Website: walmart
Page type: billing-address
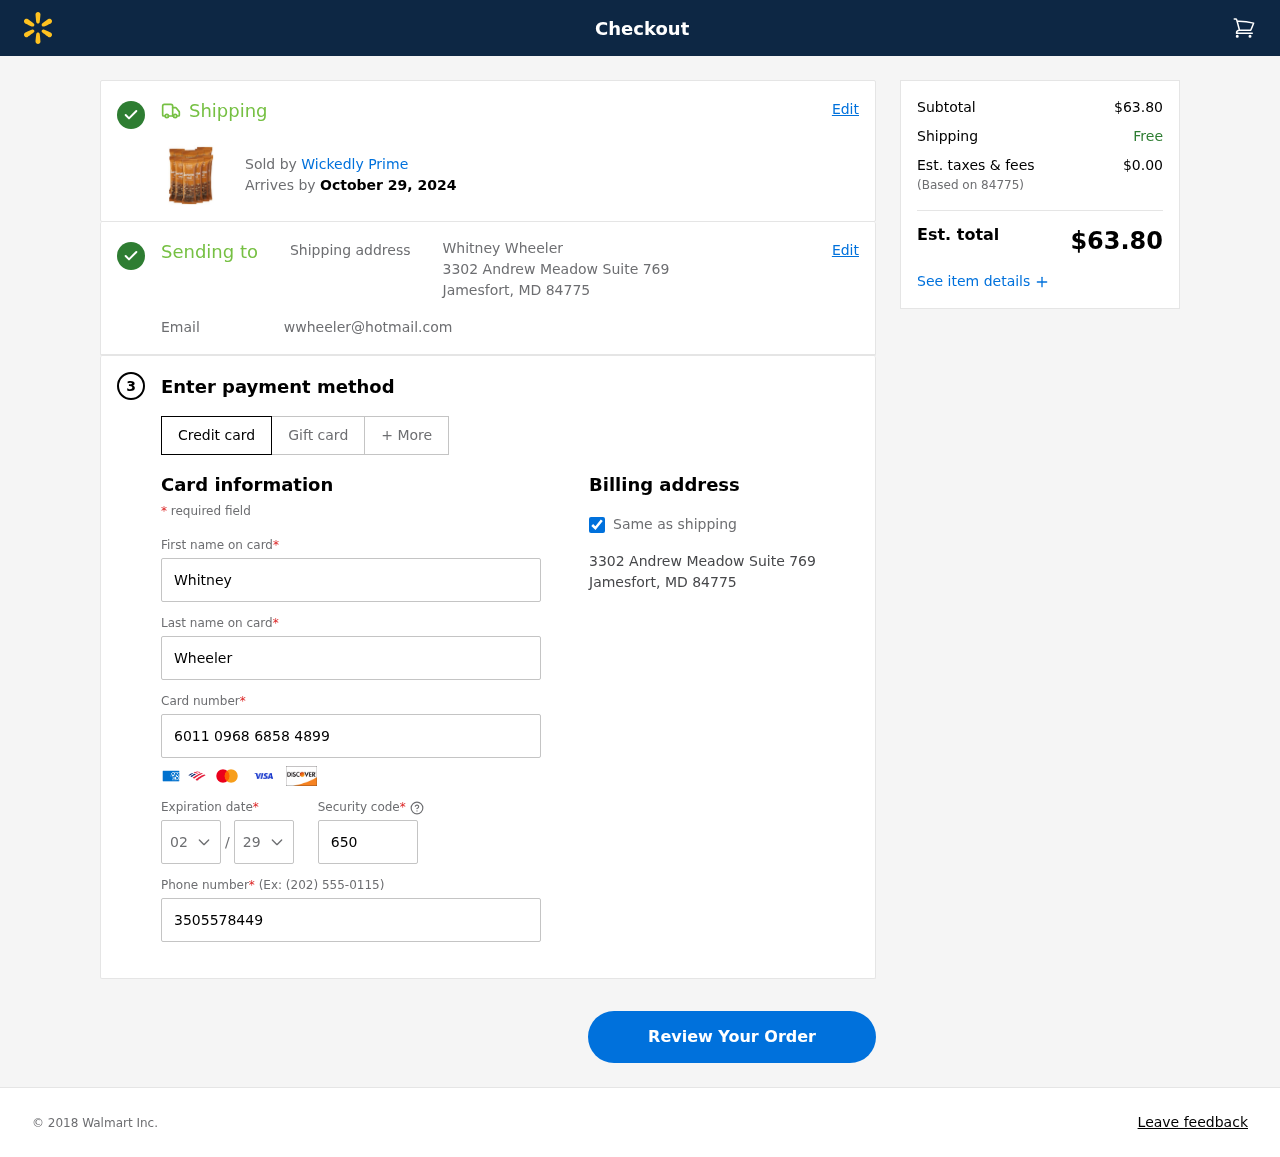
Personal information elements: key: PII_CARD_CVV
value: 650
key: PII_CARD_EXPIRY_MONTH
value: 02
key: PII_CARD_EXPIRY_YEAR
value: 29
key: PII_CARD_NUMBER
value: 6011 0968 6858 4899
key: PII_CITY_STATE_ZIP
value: Jamesfort, MD 84775
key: PII_EMAIL
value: wwheeler@hotmail.com
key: PII_FIRSTNAME
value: Whitney
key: PII_FULLNAME
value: Whitney Wheeler
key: PII_LASTNAME
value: Wheeler
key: PII_PHONE
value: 3505578449
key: PII_POSTCODE
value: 84775
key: PII_STREET
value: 3302 Andrew Meadow Suite 769
Product elements: key: PRODUCT1_BRAND
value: Wickedly Prime
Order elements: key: ORDER_DELIVERY_DATE
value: October 29, 2024
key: ORDER_SUBTOTAL
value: $63.80
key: ORDER_TAX
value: $0.00
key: ORDER_TOTAL
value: $63.80